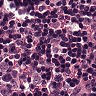
Metastatic tissue present: yes